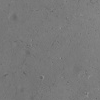
Atmospheric dust classification: not_dusty